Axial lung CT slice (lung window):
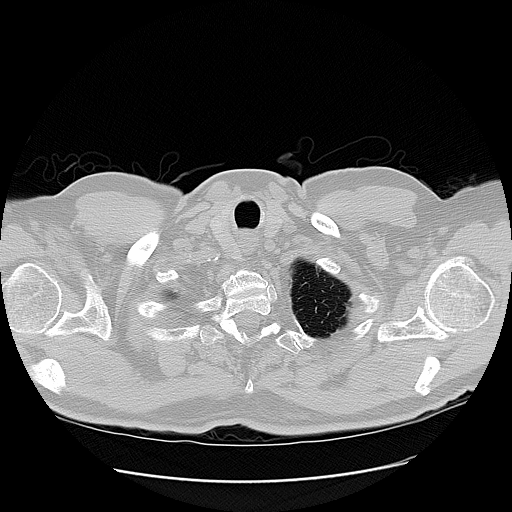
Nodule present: no